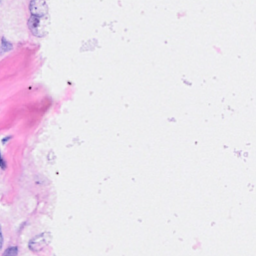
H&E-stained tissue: Breast